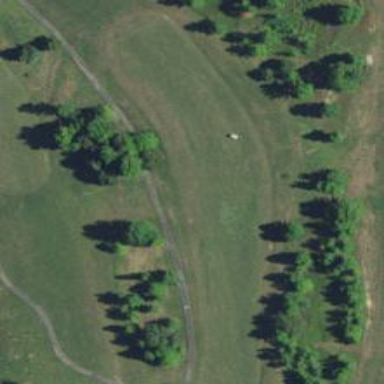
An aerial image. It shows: View of golf hole.